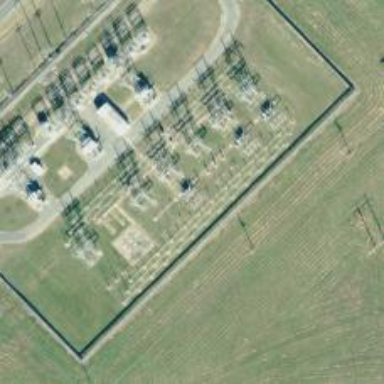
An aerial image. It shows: Switch for power supply.